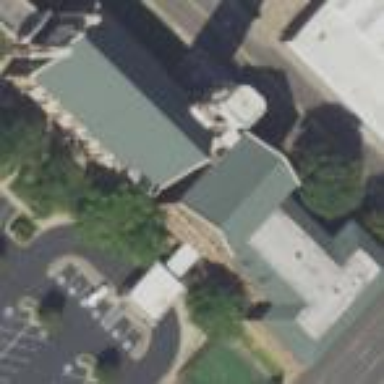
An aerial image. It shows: Building serving as place of worship.